Field crop: maize
Growth stage: 2
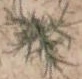
Species: salsola